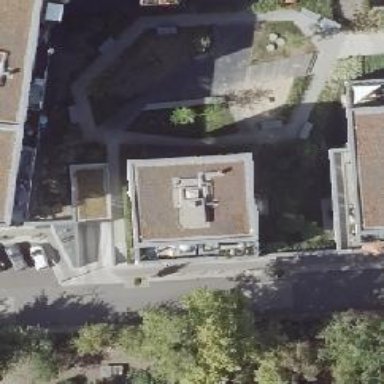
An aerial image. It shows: White apartments building with flat roof.